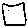
Label: square